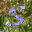
Label: 5